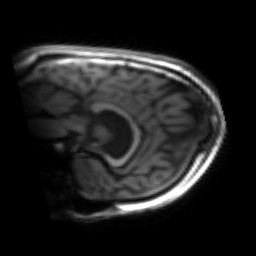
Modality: inplaneT1
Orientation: sagittal
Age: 26
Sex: male
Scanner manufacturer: siemens
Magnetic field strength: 3 T
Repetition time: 1.2 s
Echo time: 0.00251 s